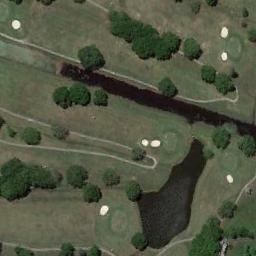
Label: golf_course